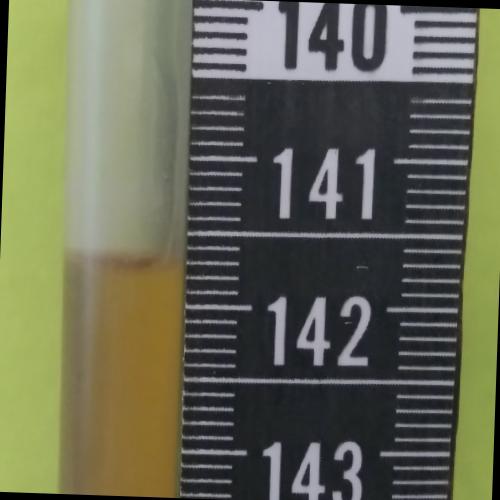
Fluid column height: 141.7 cm